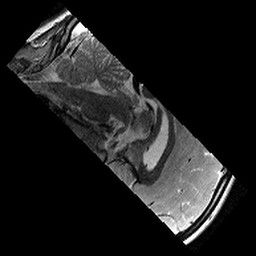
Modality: T2w
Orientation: sagittal
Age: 10
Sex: female
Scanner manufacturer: siemens
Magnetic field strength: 3 T
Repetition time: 9.23 s
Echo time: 0.067 s